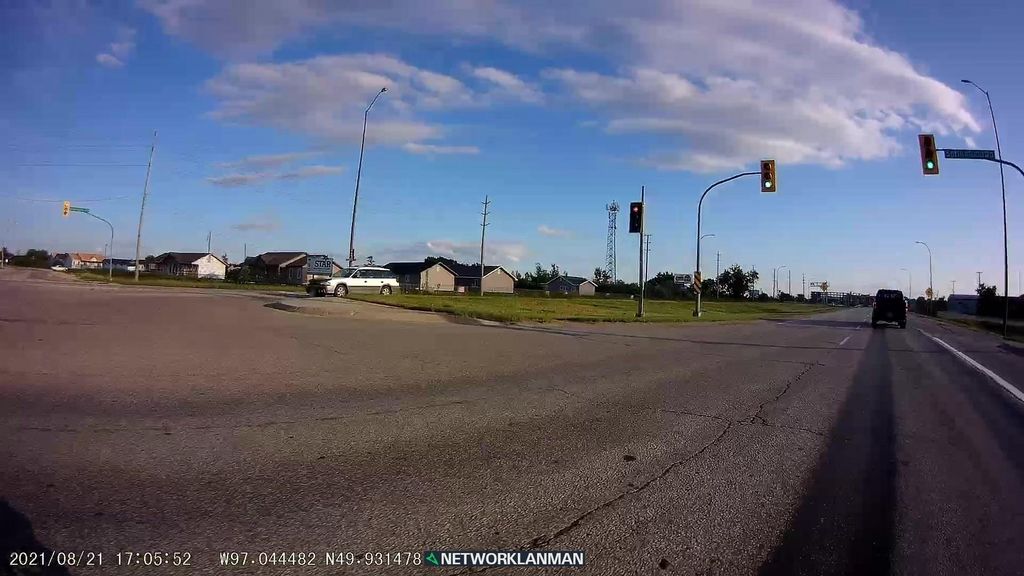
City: winnipeg